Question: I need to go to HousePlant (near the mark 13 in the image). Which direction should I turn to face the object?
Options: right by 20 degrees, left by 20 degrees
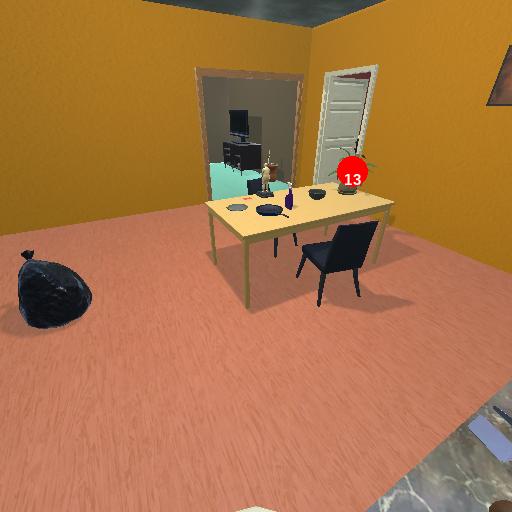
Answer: right by 20 degrees